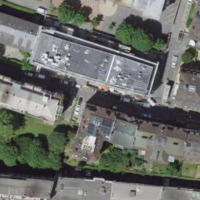
EUNIS habitat code: 54
Species observed at this site:
Diospyros lotus
Ficus carica